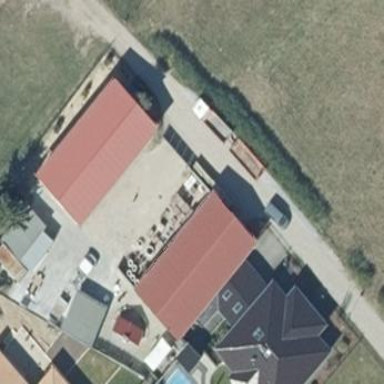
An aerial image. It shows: Building with gabled roof oriented along its length.